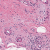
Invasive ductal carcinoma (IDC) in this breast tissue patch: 0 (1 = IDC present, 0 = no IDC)